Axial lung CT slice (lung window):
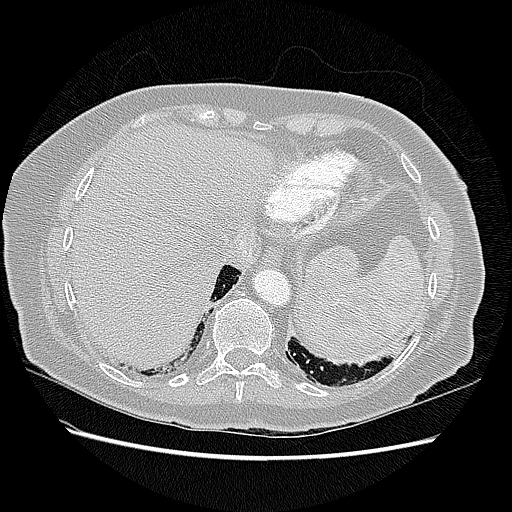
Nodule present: no